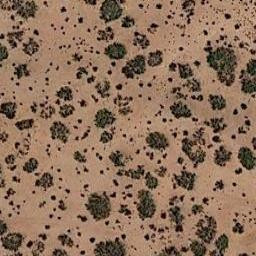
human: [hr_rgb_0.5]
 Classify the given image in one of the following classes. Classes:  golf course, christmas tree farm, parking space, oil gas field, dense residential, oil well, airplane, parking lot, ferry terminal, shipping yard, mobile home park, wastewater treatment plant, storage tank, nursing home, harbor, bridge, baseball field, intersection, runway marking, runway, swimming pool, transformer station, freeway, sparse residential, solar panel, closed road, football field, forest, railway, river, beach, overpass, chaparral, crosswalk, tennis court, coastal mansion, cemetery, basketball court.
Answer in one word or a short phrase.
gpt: chaparral